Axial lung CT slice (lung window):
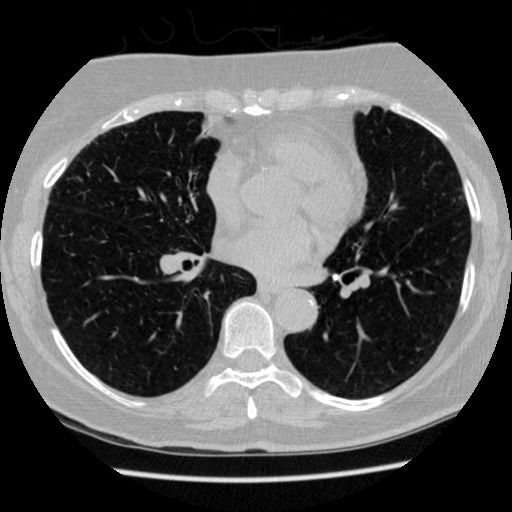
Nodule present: no